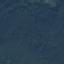
Land use / land cover class: Forest